Field crop: maize
Growth stage: 2
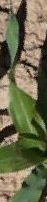
Species: maize